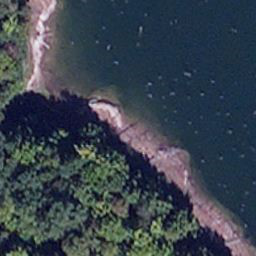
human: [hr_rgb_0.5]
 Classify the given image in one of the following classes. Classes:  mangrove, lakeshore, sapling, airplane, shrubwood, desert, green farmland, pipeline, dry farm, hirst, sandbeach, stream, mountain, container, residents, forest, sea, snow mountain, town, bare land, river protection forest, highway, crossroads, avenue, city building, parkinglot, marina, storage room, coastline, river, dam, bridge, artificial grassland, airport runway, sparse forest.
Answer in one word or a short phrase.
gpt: lakeshore